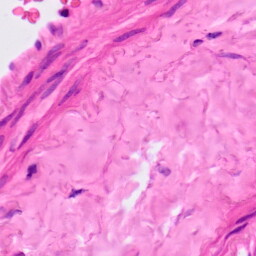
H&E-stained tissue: Lung